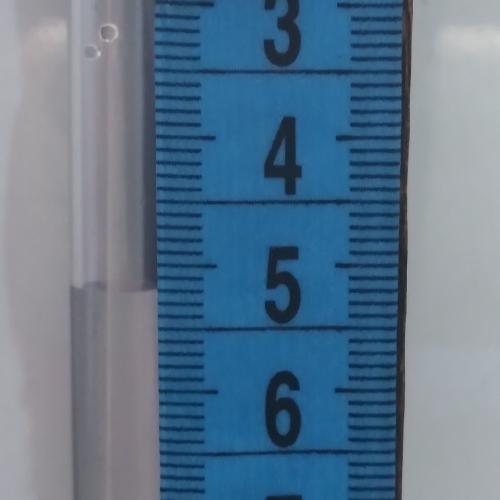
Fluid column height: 5.2 cm